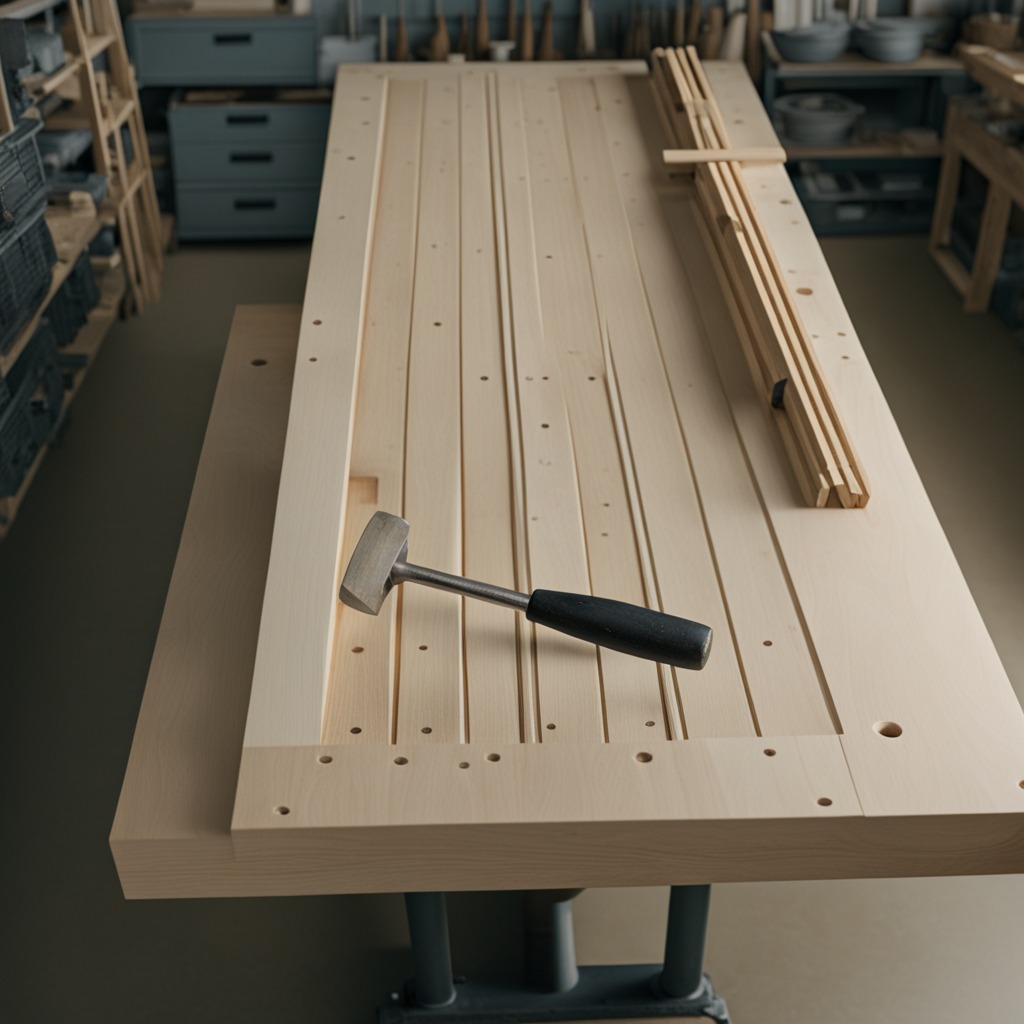
A hammer lies on the workbench.